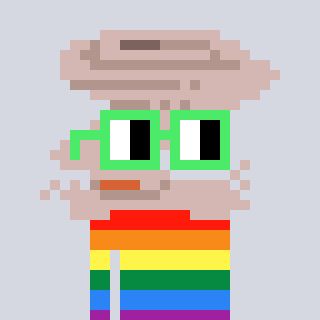
a pixel art character with square light green glasses, a tornado-shaped head and a cold-colored body on a cool background